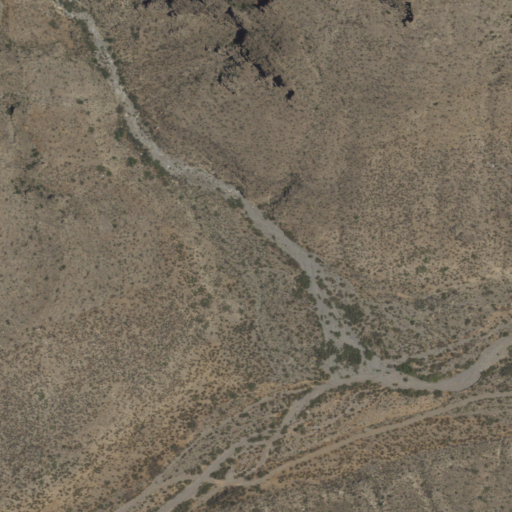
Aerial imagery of valley in New Mexico named Quemado Canyon containing only shrub